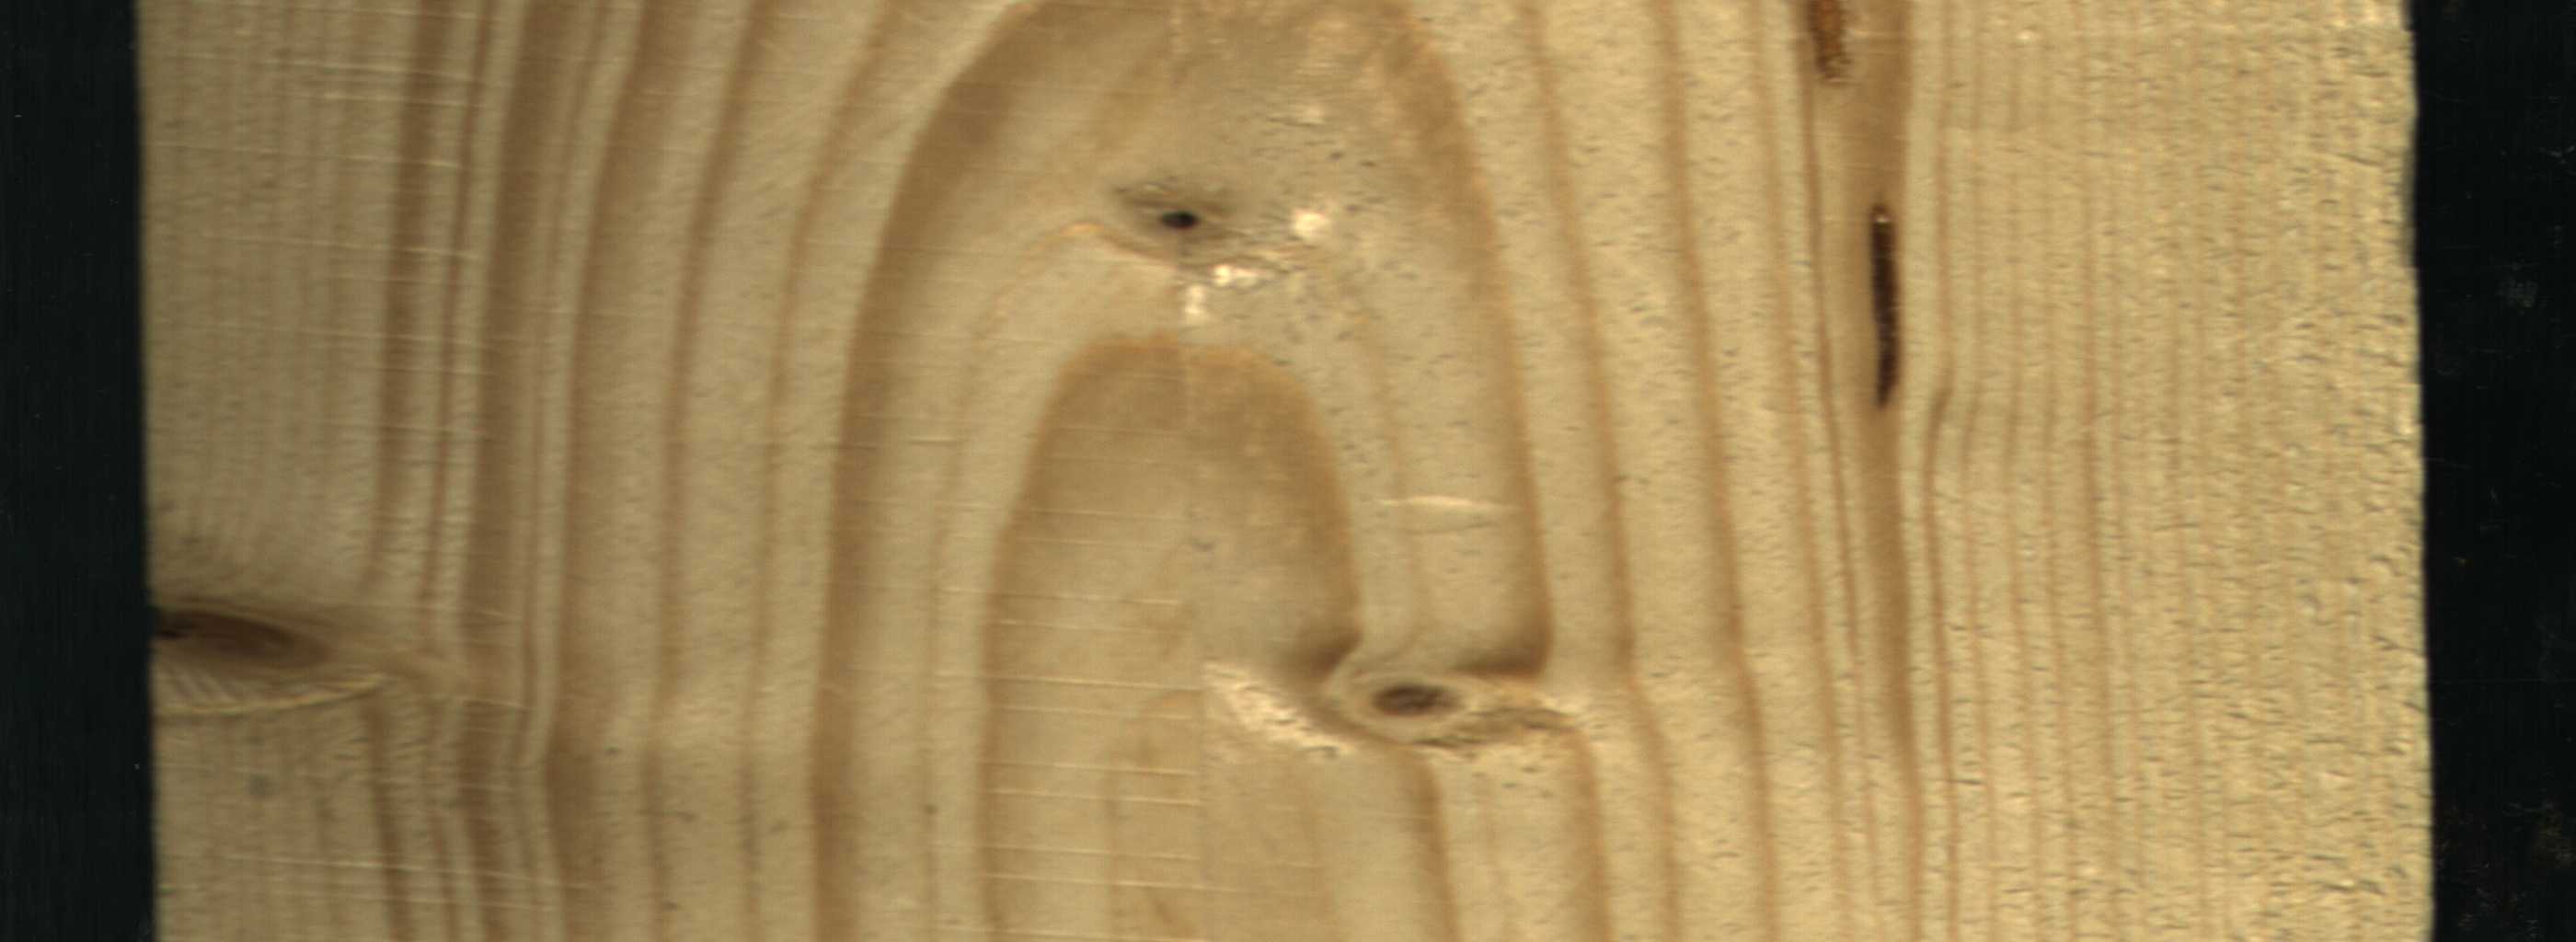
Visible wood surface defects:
resin
resin
Dead_Knot
Live_Knot
Live_Knot